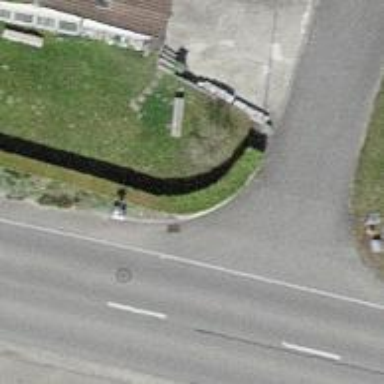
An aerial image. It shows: Bus stop with platform for public transport.